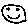
Label: smiley face